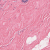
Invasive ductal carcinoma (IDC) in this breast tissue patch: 0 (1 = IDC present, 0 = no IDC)